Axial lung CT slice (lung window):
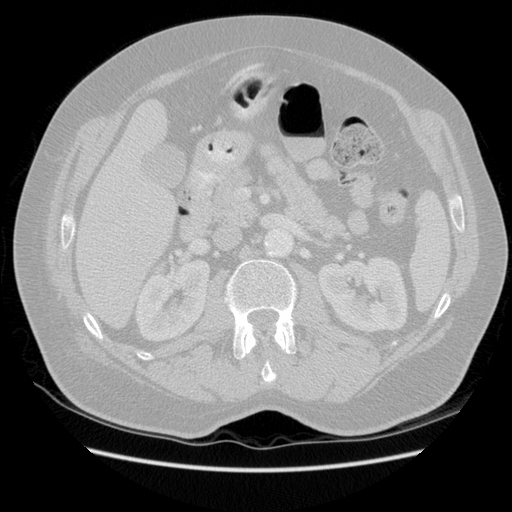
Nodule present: no